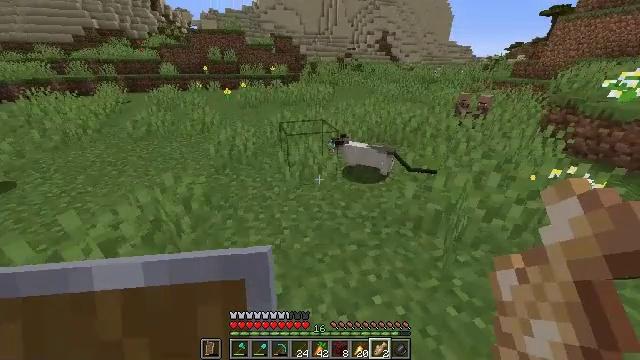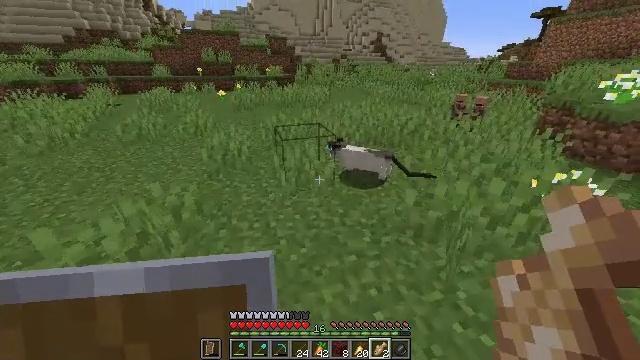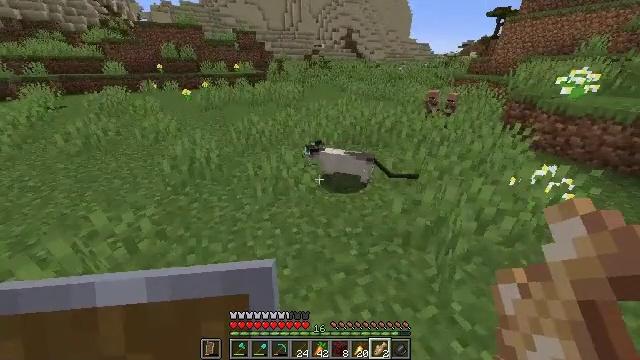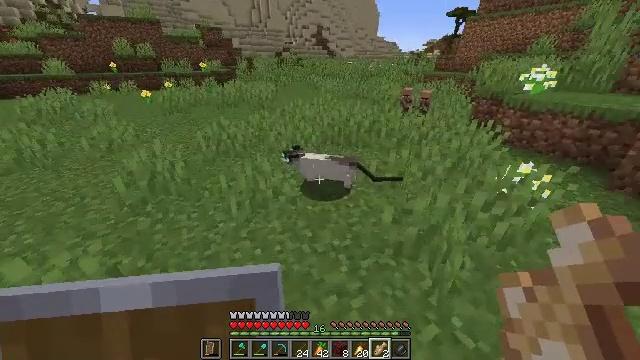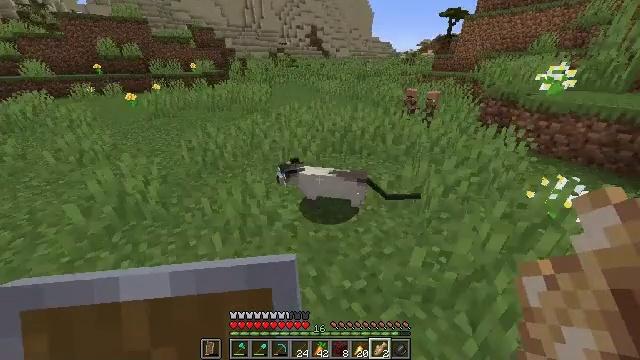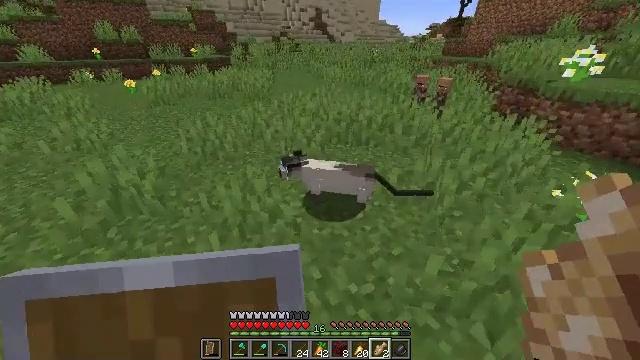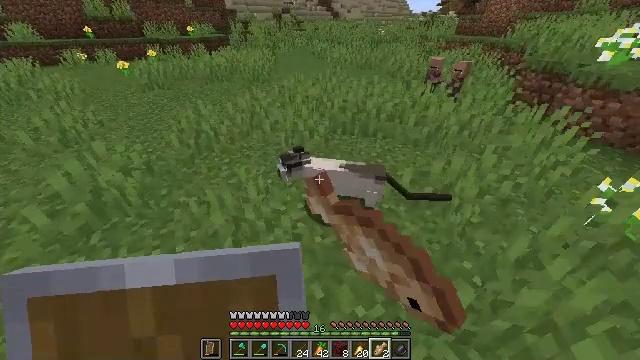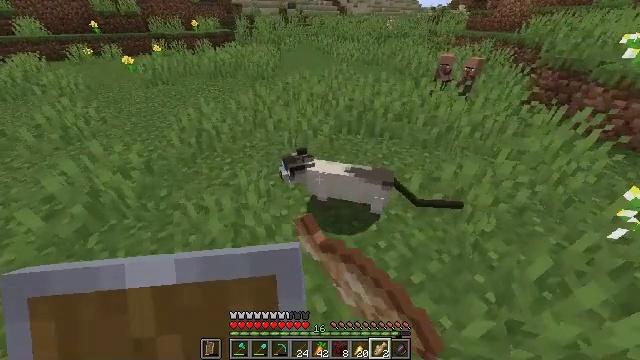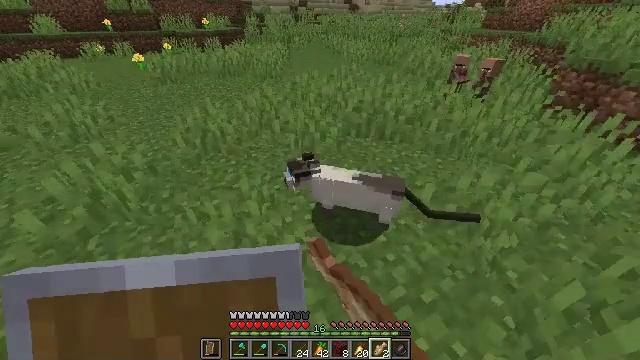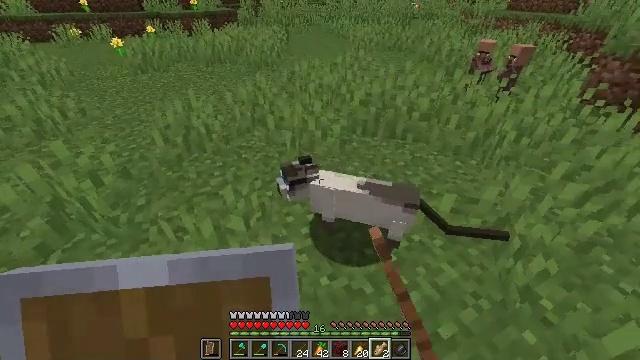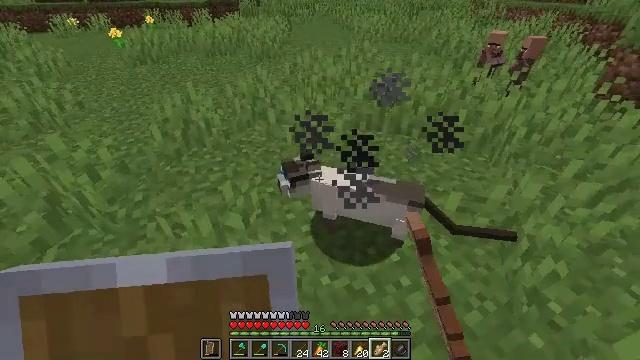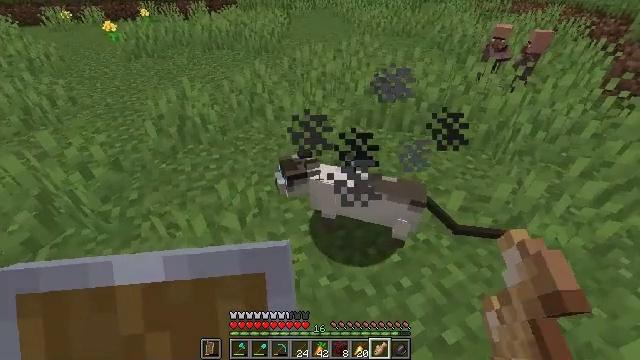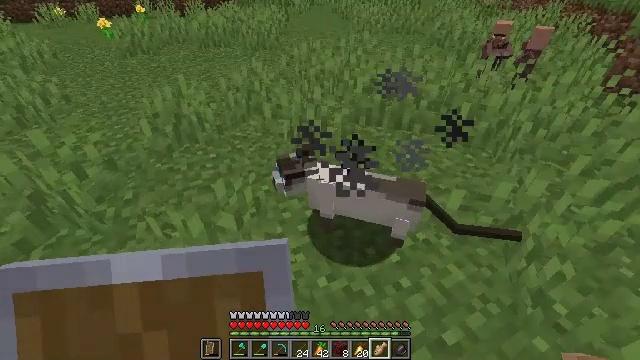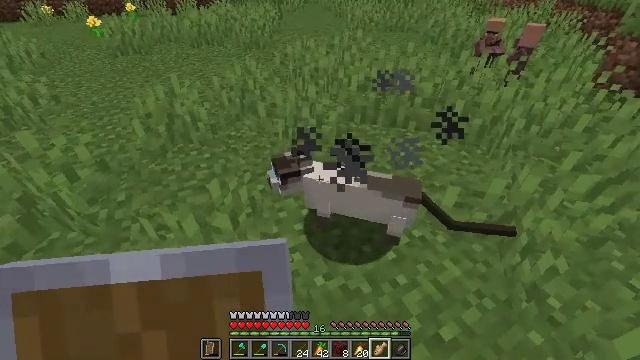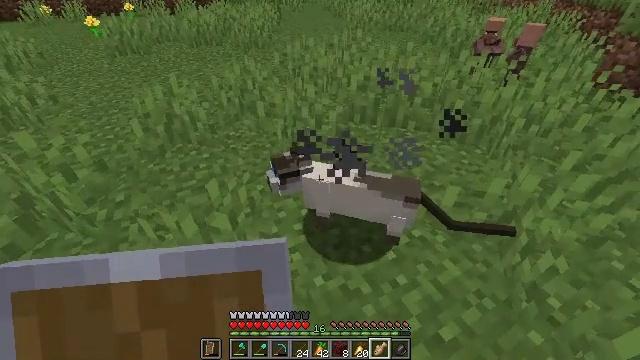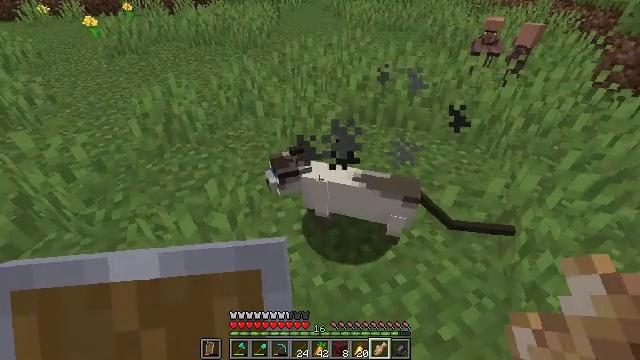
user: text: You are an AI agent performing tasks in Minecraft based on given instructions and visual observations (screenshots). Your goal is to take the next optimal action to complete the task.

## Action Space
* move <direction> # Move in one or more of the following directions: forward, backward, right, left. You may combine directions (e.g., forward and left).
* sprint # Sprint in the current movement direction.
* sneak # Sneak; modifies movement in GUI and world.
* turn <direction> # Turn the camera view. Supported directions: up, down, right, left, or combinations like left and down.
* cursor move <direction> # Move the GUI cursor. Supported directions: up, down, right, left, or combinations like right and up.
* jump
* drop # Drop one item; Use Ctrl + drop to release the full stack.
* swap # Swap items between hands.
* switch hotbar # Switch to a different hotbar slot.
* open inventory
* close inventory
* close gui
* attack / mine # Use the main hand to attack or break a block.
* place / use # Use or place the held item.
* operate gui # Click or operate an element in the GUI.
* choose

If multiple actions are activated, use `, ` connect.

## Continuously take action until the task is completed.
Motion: motion action
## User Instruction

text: Mine dark oak leaves from the tree.
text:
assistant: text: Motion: move forward, sprint, turn right
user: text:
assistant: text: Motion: move forward, sprint, turn right
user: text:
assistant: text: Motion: move forward, sprint, turn right
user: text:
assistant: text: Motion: move forward, sprint, turn right
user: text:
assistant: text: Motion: move forward, sprint, turn left and down, use / place
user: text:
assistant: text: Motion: move forward, turn down, use / place
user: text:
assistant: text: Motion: turn left, use / place
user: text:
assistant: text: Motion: turn left
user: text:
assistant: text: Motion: no_op
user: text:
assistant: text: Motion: turn down
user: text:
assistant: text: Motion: no_op
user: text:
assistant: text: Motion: no_op
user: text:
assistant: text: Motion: turn right
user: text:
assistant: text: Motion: no_op
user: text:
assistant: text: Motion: no_op
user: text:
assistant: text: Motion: no_op
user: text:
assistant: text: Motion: use / place
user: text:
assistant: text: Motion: use / place
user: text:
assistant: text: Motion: use / place
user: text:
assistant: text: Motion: no_op
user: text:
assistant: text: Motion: no_op
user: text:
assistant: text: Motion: no_op
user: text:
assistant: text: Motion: no_op
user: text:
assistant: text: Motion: no_op
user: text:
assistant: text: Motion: no_op
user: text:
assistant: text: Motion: turn right
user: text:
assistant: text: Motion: turn right
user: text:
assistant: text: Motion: no_op
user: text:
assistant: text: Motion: no_op
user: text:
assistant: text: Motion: turn up